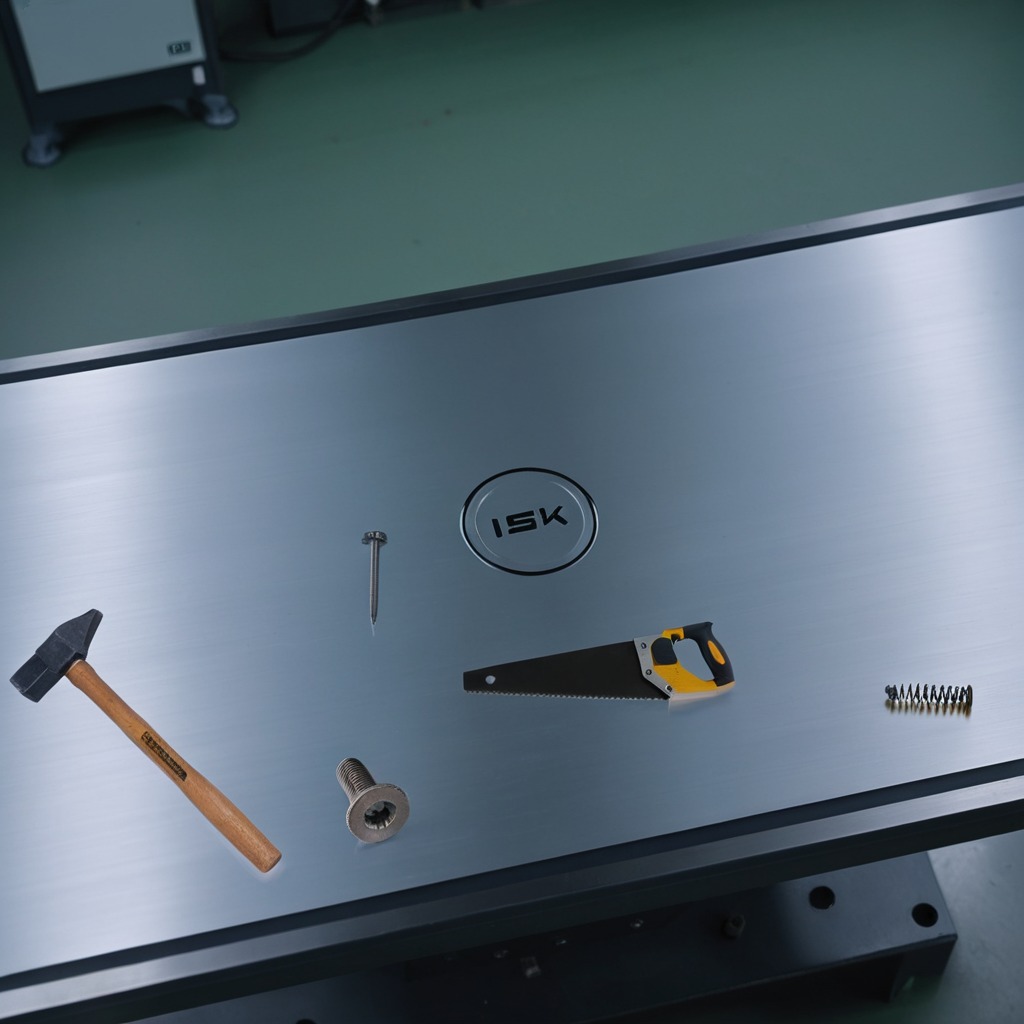
A hammer, an iron nail, a metal machine screw, a coiled metal spring, and a handheld metal saw are lying on the metal table in a machine shop under fluorescent lights.